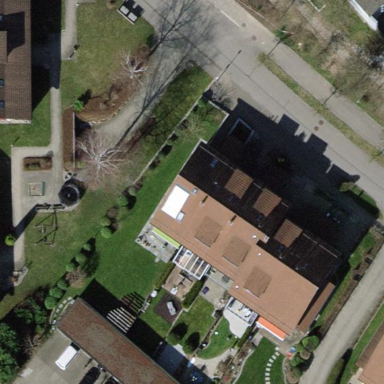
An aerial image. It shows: Terrace building.